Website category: movie
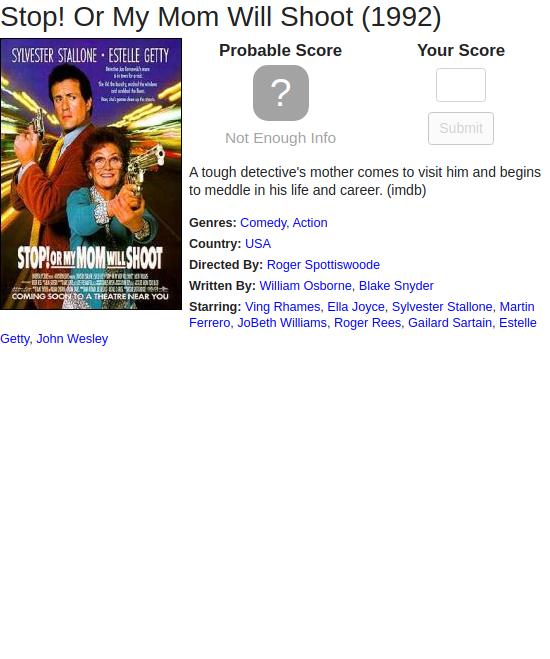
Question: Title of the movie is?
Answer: Stop! Or My Mom Will Shoot

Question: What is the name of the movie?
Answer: Stop! Or My Mom Will Shoot

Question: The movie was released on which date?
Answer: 1992

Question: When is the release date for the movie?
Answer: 1992

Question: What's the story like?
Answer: A tough detective's mother comes to visit him and begins to meddle in his life and career. (imdb)

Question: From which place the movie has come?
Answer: USA

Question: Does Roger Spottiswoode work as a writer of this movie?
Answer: no

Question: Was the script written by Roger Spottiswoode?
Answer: no

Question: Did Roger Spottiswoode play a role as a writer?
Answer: no

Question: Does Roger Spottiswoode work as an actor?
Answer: no

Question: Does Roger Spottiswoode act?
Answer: no

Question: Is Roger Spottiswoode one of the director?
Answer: yes

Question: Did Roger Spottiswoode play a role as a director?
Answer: yes

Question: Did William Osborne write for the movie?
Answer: yes

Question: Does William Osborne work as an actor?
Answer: no

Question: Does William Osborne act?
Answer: no

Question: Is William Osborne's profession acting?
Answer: no

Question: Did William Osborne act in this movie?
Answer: no

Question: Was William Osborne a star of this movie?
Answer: no

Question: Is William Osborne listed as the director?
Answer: no

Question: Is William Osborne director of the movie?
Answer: no

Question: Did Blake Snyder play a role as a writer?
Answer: yes

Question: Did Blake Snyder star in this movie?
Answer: no

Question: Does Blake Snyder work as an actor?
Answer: no

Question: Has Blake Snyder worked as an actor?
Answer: no

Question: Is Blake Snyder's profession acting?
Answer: no

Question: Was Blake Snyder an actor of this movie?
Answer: no

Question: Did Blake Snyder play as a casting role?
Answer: no

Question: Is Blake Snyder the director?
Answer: no

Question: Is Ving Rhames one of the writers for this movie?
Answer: no

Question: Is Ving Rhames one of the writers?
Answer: no

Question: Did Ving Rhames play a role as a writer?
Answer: no

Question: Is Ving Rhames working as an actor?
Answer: yes

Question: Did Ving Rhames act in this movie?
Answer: yes

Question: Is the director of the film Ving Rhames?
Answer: no

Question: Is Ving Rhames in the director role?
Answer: no

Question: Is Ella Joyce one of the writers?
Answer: no

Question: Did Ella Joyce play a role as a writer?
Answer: no

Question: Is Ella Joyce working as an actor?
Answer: yes

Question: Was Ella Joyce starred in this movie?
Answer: yes

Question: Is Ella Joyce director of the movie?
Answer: no

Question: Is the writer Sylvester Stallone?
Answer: no

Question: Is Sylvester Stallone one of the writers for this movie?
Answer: no

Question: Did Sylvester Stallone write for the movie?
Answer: no

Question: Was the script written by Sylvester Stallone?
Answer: no

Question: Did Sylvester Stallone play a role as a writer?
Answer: no

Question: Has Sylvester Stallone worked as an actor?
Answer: yes

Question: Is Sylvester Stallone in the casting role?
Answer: yes

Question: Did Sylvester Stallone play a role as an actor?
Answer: yes

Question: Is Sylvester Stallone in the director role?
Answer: no

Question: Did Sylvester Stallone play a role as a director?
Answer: no

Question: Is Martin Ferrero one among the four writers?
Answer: no

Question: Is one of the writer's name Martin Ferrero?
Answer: no

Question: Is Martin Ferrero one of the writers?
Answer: no

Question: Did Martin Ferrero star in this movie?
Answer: yes

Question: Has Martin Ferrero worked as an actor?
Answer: yes

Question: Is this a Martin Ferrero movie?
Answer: no

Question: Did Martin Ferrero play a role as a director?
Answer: no

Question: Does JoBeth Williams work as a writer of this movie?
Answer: no

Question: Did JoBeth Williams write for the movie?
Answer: no

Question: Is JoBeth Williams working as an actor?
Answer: yes

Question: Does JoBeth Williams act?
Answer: yes

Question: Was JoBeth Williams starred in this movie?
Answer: yes

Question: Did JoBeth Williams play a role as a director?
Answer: no